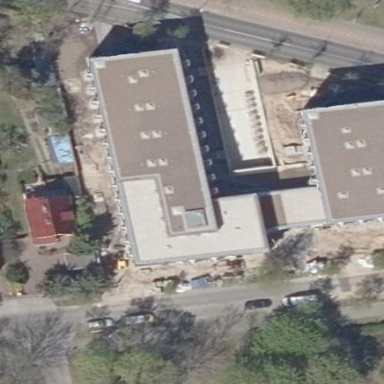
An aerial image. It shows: Part of building is shown in the image.